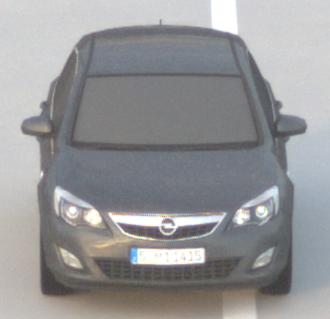
Make: Opel
Model: Astra 1.4 ecoFlex
Detailed model: Astra (J)
Model produced from: 2009/12
Model produced until: 2010/12
Doors: 5
Color: gray
Road condition: dry road
Daytime: sunrise or sunset
Contrast: low contrast